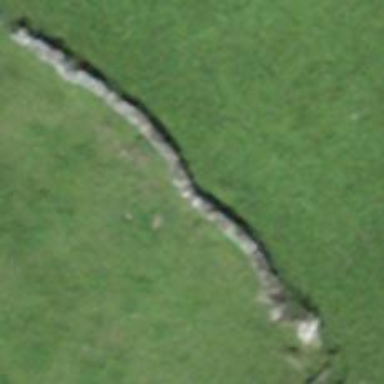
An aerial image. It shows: Wall is shown in the image.